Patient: sex F, age 37
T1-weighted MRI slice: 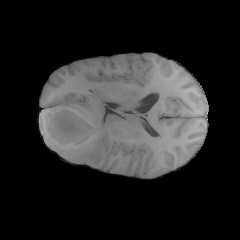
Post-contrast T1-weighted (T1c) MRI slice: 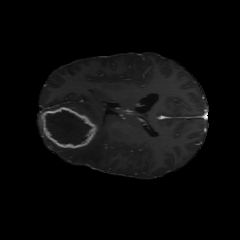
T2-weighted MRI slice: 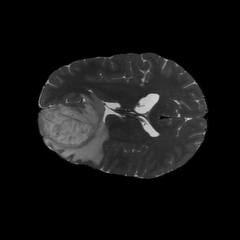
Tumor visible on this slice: yes
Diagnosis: Glioblastoma, IDH-wildtype
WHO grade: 4